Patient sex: M
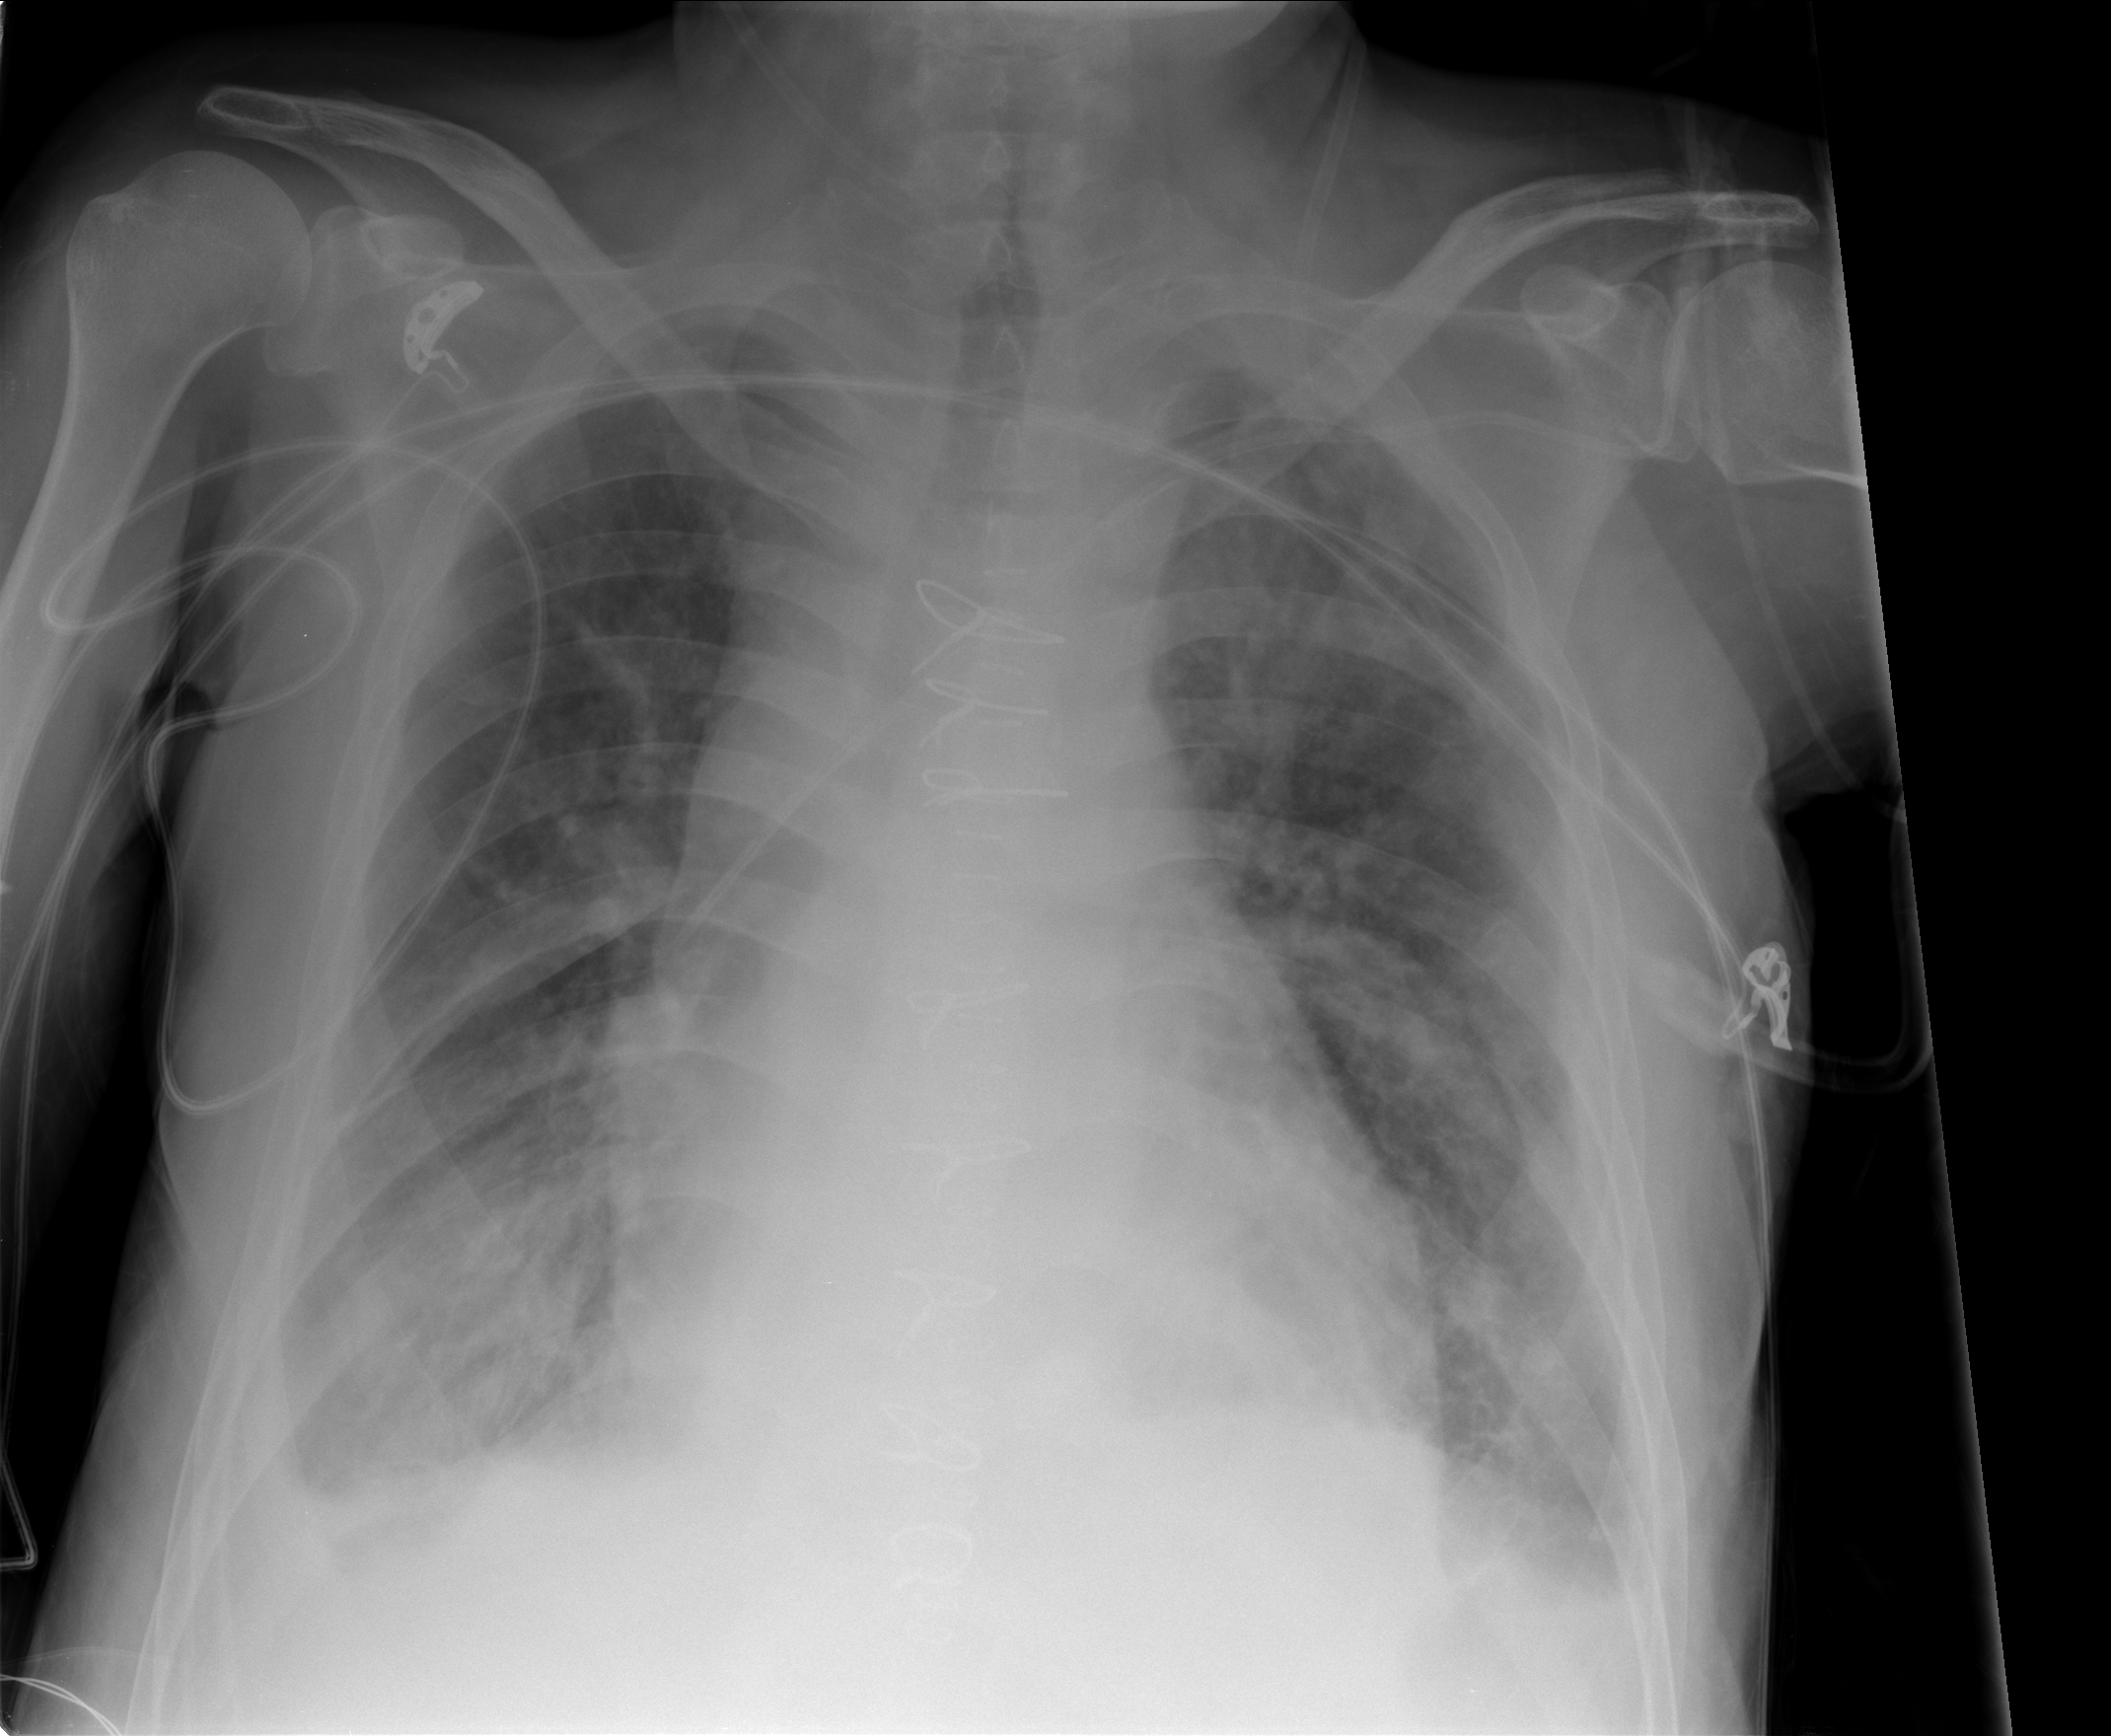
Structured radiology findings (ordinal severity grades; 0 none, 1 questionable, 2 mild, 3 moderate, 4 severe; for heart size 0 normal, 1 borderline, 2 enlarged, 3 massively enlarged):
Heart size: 2
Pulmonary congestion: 0
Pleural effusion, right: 2
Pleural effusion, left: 1
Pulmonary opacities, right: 2
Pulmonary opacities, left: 2
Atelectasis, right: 2
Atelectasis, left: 0